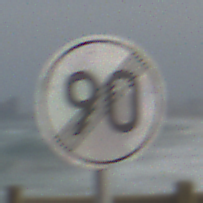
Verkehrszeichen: EndeGeschwindigkeit90
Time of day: MorningAfternoon
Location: Outdoor (Suburban)
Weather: PartlyCloudy
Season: NotSpecified
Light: Natural